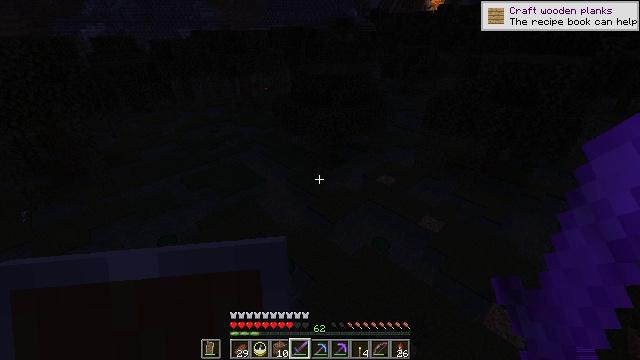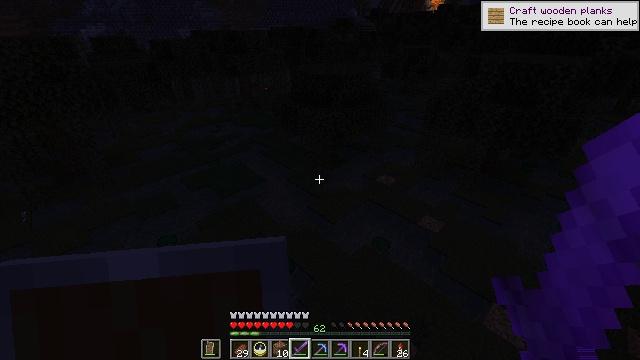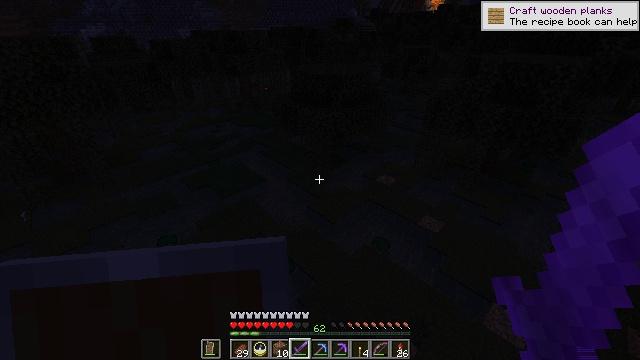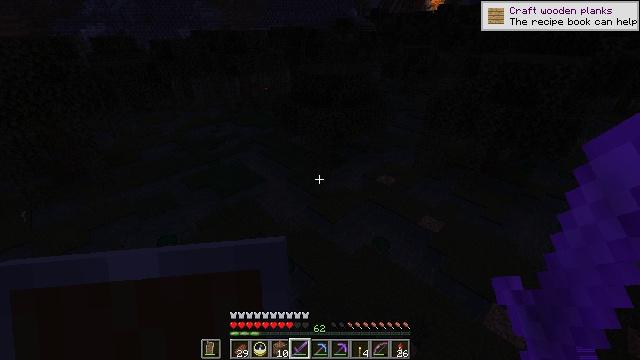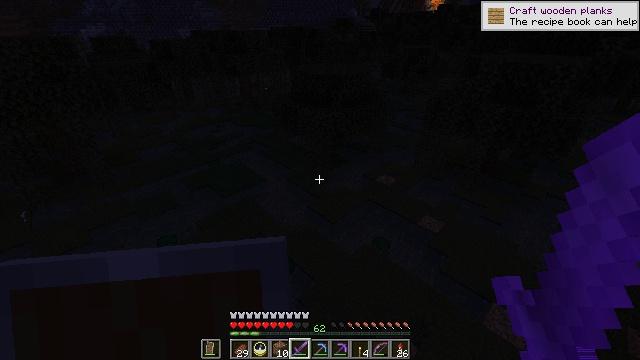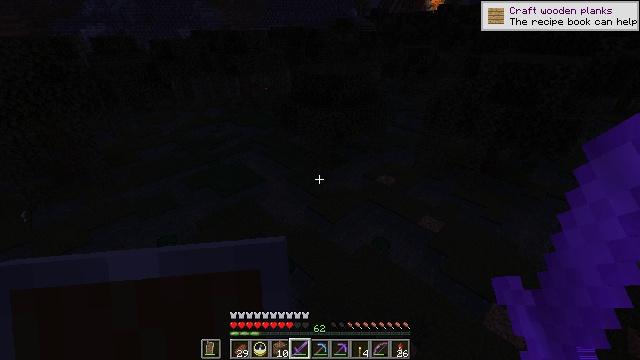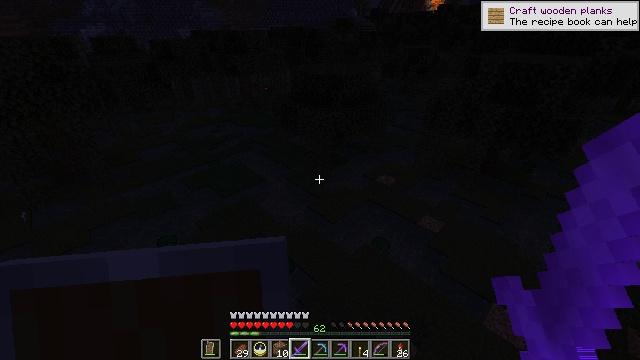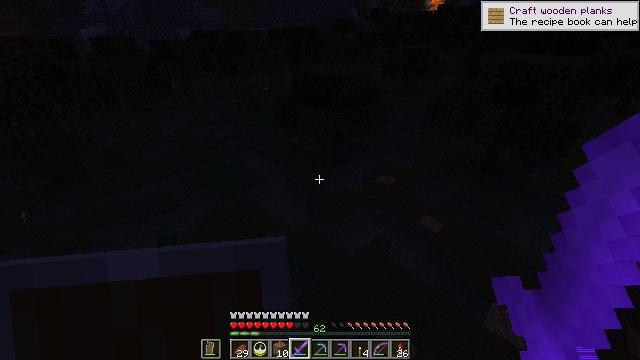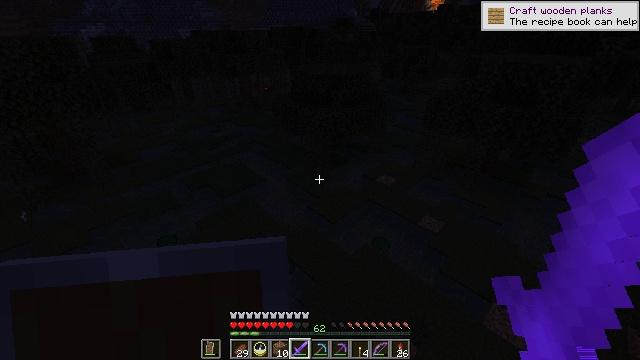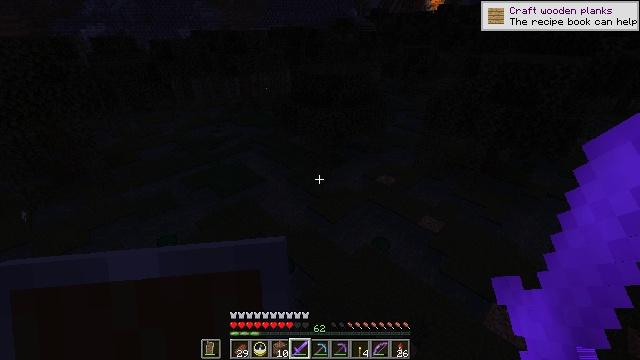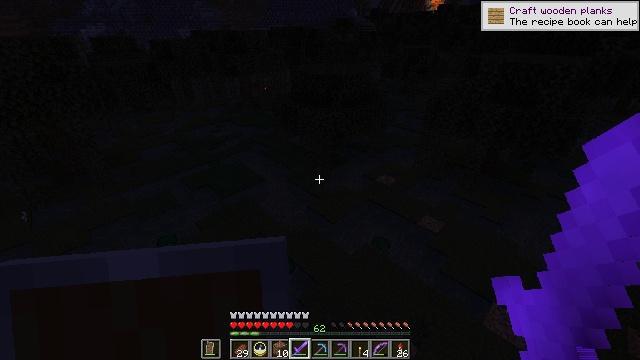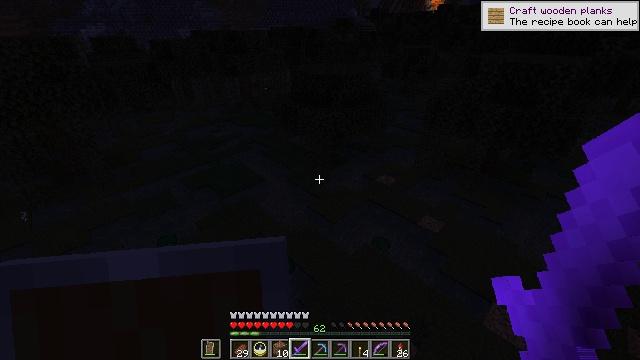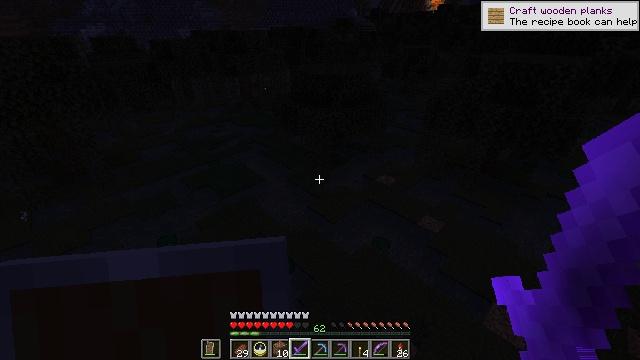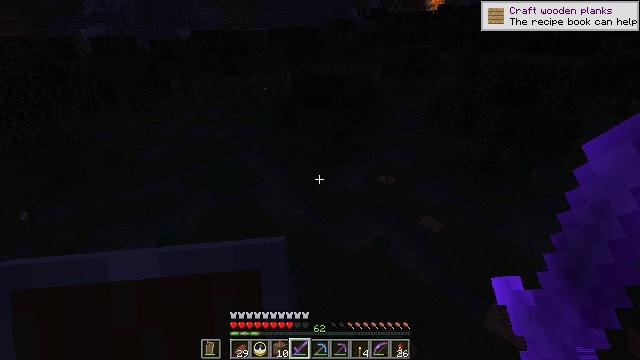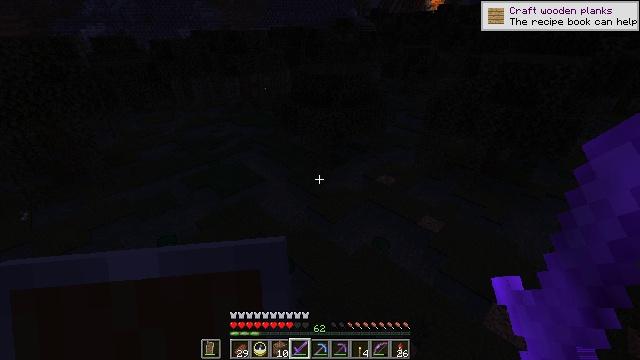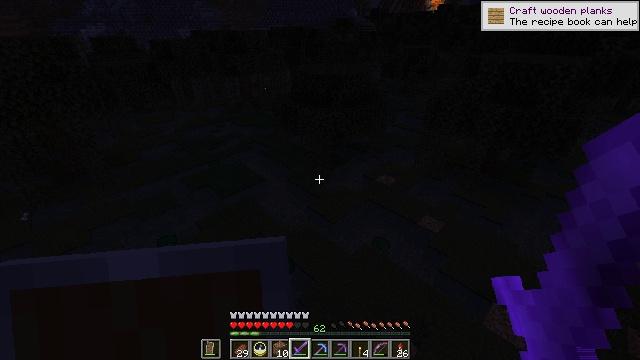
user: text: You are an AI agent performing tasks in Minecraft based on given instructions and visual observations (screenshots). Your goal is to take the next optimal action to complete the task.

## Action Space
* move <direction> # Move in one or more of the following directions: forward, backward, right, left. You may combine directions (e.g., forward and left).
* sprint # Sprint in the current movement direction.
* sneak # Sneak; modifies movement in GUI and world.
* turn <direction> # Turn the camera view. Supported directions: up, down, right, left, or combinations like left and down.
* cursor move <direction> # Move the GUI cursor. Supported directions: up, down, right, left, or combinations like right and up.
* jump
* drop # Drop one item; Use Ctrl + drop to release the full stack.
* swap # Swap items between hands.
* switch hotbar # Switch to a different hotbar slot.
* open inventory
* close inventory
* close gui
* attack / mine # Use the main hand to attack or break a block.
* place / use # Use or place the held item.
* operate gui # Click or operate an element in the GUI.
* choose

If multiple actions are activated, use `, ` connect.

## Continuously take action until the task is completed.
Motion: motion action
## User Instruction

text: Kill enemies.
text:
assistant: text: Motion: no_op
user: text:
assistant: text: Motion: no_op
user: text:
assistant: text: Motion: no_op
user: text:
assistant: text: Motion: no_op
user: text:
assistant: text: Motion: no_op
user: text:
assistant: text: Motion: no_op
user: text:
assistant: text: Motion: no_op
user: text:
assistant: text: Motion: no_op
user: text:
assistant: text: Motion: no_op
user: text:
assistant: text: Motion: no_op
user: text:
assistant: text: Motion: no_op
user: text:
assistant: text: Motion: no_op
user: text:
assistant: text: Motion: no_op
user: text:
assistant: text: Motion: no_op
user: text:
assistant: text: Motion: no_op
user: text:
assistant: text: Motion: no_op
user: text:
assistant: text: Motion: no_op
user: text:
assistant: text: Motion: no_op
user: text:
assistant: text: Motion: no_op
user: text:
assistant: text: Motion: no_op
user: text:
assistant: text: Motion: no_op
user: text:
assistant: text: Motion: no_op
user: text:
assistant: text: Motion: no_op
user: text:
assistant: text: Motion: no_op
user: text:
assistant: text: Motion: no_op
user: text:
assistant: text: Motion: no_op
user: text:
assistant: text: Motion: no_op
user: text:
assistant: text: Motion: no_op
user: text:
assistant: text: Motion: no_op
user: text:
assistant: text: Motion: no_op